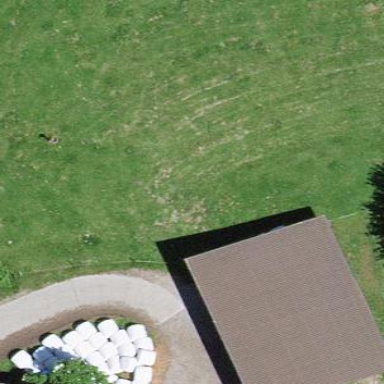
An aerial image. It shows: Shed building.